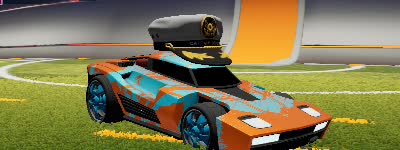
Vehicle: breakout